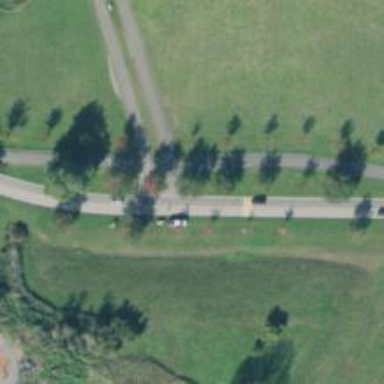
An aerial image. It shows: Unmarked asphalt crossing on cycleway road.